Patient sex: M
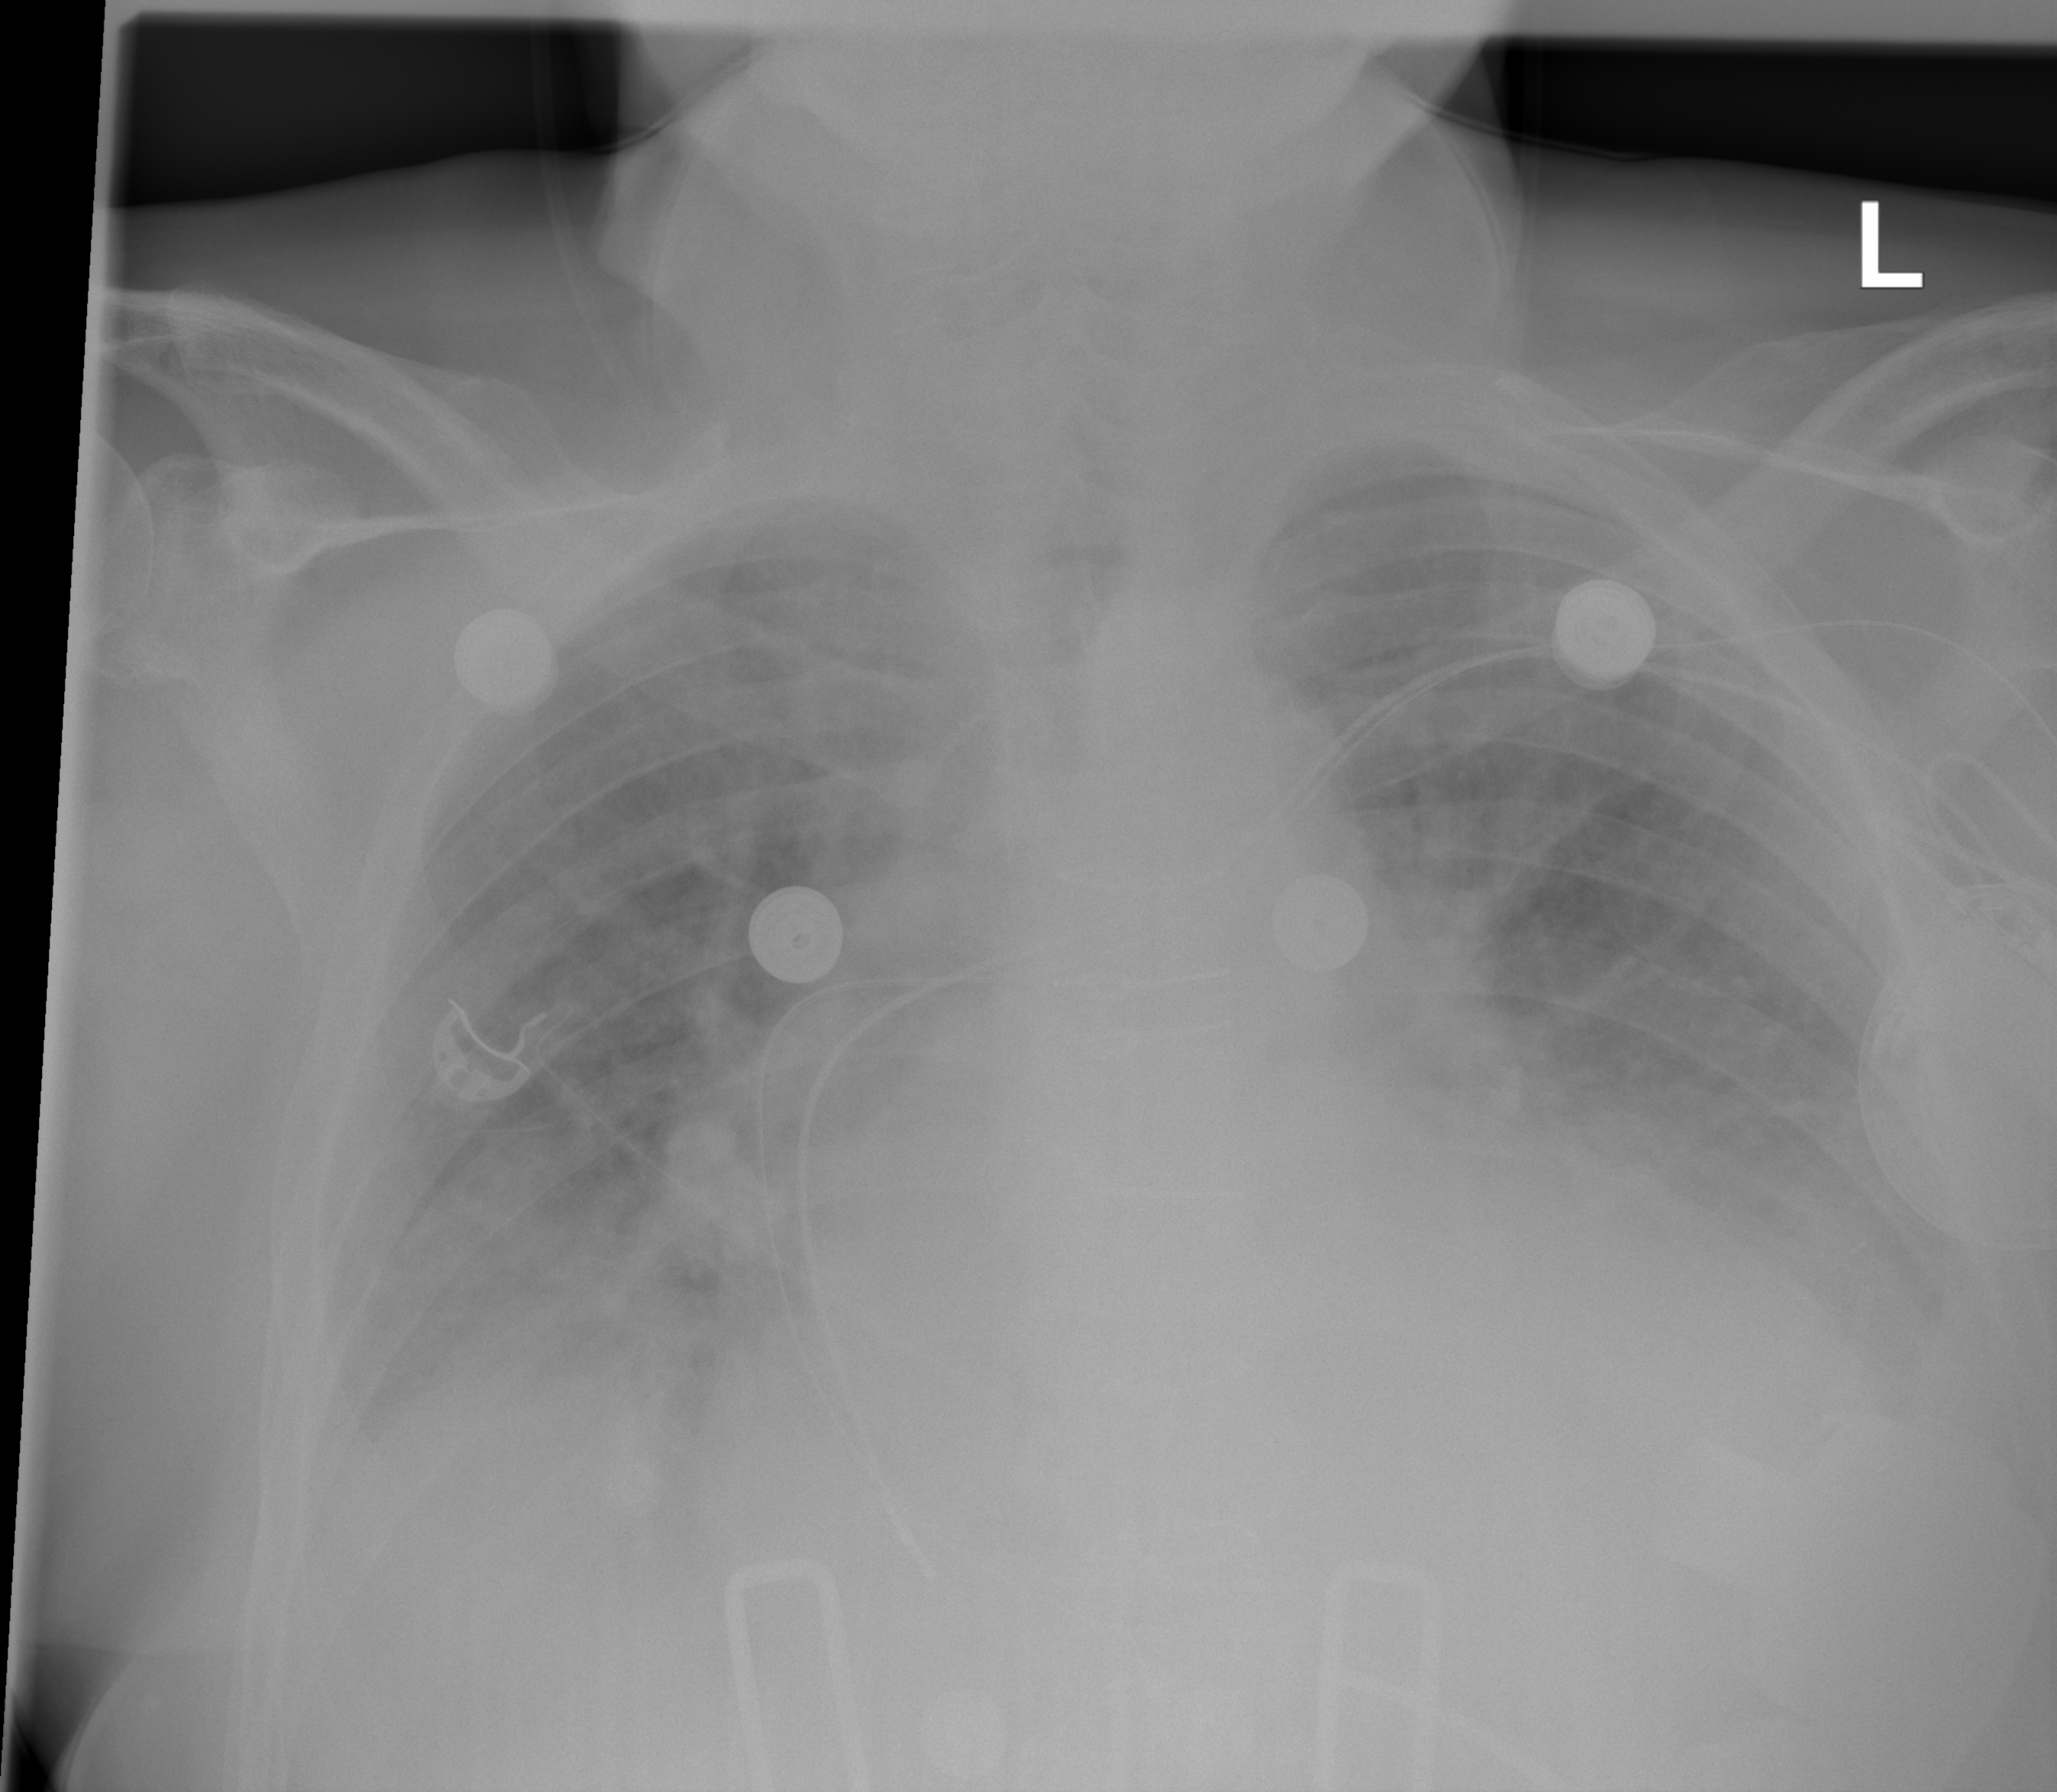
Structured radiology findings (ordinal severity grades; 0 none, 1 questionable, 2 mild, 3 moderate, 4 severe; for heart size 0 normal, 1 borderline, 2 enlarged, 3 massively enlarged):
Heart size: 3
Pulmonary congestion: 2
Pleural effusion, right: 2
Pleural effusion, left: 2
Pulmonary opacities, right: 3
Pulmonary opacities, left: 3
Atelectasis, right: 2
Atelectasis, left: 2